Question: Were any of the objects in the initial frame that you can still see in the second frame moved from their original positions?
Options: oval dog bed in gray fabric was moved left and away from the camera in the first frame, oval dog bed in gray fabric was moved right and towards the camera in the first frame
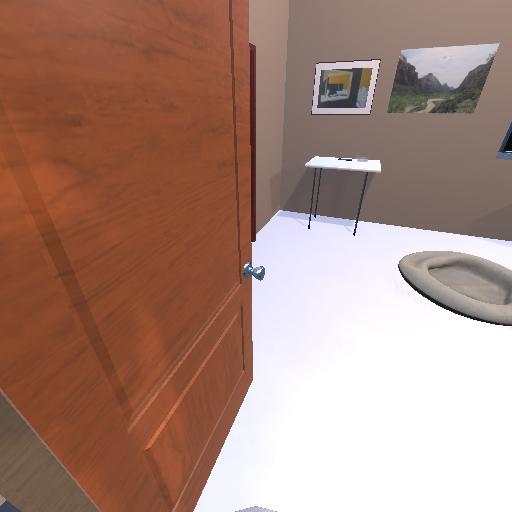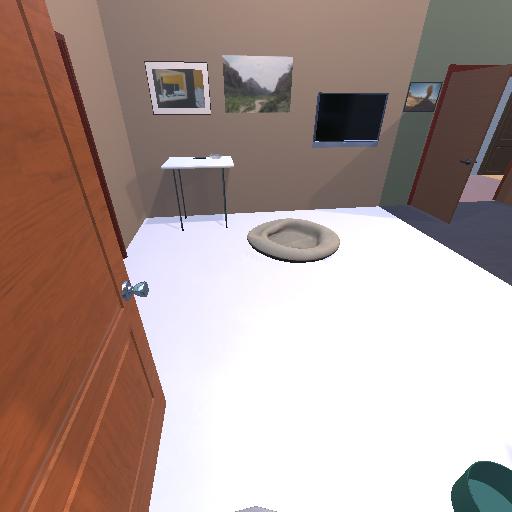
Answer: oval dog bed in gray fabric was moved left and away from the camera in the first frame